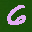
Label: 6